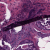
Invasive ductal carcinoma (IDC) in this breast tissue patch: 0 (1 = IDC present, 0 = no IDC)